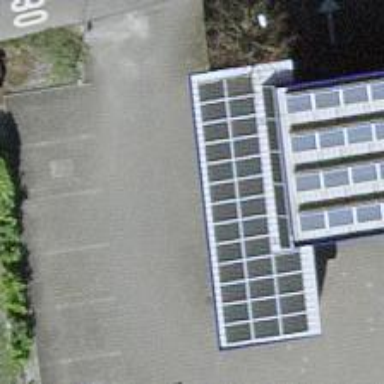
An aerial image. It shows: Solar power generator with photovoltaic panels.